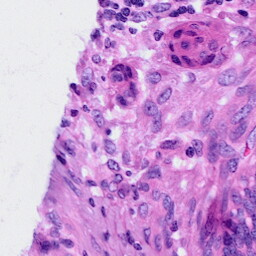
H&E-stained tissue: Cervix